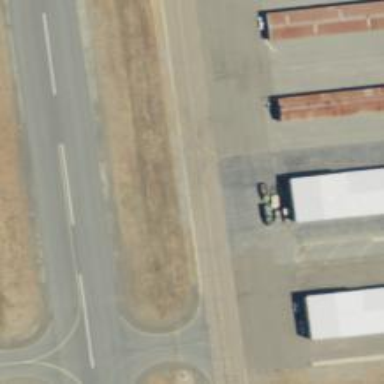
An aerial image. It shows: View of taxiway at the airport.